Question: I have a dataframe with 4858 rows and 67 columns. This contains the stats from each game in the season for each MLB team. This means that for every game, there are two rows of data. One with the stats from one team and the other with the stats from the team they played. Here are the column names: ['AB', 'R', 'H', 'RBI',
'BB', 'SO', 'PA', 'BA', 'OBP', 'SLG', 'OPS', 'Pit', 'Str', 'RE24',
'WinOrLoss', 'Team', 'Opponent', 'HomeOrAway', 'url', 'Win_Percentage',
'R_Season_Long_Count', 'H_Season_Long_Count', 'BB_Season_Long_Count',
'SO_Season_Long_Count', 'PA_Season_Long_Count', 'R_Moving_Average_3',
'R_Moving_Average_10', 'R_Moving_Average_31', 'SLG_Moving_Average_3',
'SLG_Moving_Average_10', 'SLG_Moving_Average_31', 'BA_Moving_Average_3',
'BA_Moving_Average_10', 'BA_Moving_Average_31', 'OBP_Moving_Average_3',
'OBP_Moving_Average_10', 'OBP_Moving_Average_31', 'SO_Moving_Average_3',
'SO_Moving_Average_10', 'SO_Moving_Average_31', 'AB_Moving_Average_3',
'AB_Moving_Average_10', 'AB_Moving_Average_31', 'Pit_Moving_Average_3',
'Pit_Moving_Average_10', 'Pit_Moving_Average_31', 'H_Moving_Average_3',
'H_Moving_Average_10', 'H_Moving_Average_31', 'BB_Moving_Average_3',
'BB_Moving_Average_10', 'BB_Moving_Average_31', 'OPS_Moving_Average_3',
'OPS_Moving_Average_10', 'OPS_Moving_Average_31',
'RE24_Moving_Average_3', 'RE24_Moving_Average_10',
'RE24_Moving_Average_31', 'Win_Percentage_Moving_Average_3',
'Win_Percentage_Moving_Average_10', 'Win_Percentage_Moving_Average_31',
'BA_Season_Long_Average', 'SLG_Season_Long_Average',
'OPS_Season_Long_Average']
Then, here is a picture of the output from these columns. Sorry, it's only from a few columns but essentially all the stats will just be numbers like this.

The most important column for this question is the url column. This column identifies the game played as there is only one unique url for each game. However, there will be two rows within the dataframe that have this unique url as one will contain the stats from one team in that game and the other will contain the stats from the other team also in that game.
Now, what I am wanting to do is to combine these two rows that are identified by the common url by creating a ratio between them. So, I would like to divide the stats from the first team by the stats from the second team for that specific game with the unique url. I want to do this for each game/unique url. I am able to sum them by using the groupby.sum() function, but I am unsure how to find the ratio between the two rows with the same url. I would really appreciate any suggestions. Thanks so much!
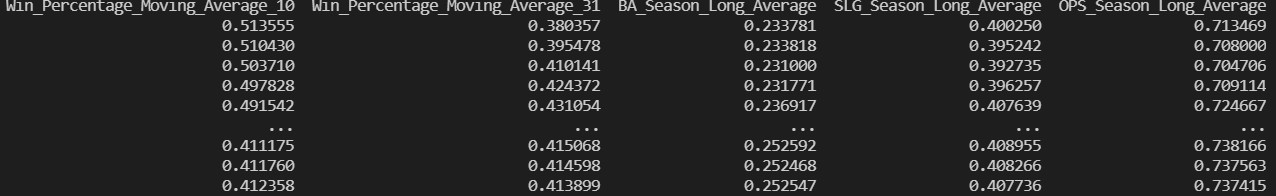
Answer: Assumptions:
- -
A small example of your dataset:
'''
df = pd.DataFrame({
'url': ['1', '1', '2', '2', '3', '3'],
'non-stat1': np.arange(1., 7.),
'non-stat2': np.arange(2., 8.),
'stat1': np.arange(13., 19.),
'stat2': np.arange(6., 12.),
})
'''
This lists the columns which are the stats that you want to apply division.
'''
columns_for_ratio = ['stat1', 'stat2']
'''
This is how the division works. '.values' get you an array which always has two rows, so you can unpack the array into two variables, one array for each.
'''
def divide(two_rows):
x, y = two_rows.values
return pd.Series(x/y, two_rows.columns)
'''
And finally do the division
'''
df.groupby('url')[columns_for_ratio].apply(divide)
'''